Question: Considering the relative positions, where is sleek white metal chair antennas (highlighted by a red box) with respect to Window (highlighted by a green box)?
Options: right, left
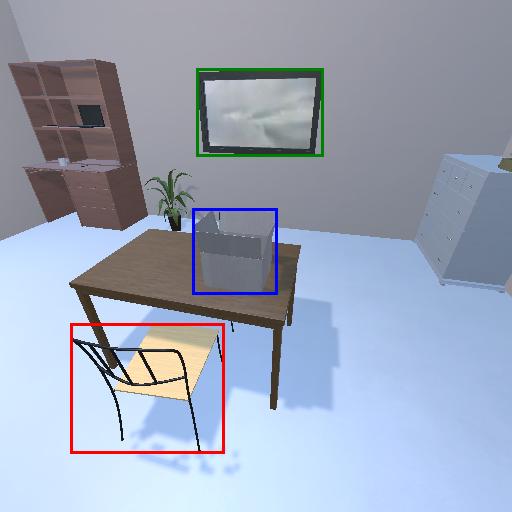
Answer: right